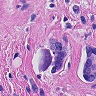
Metastatic tissue present: yes